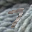
Label: 7